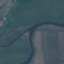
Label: River